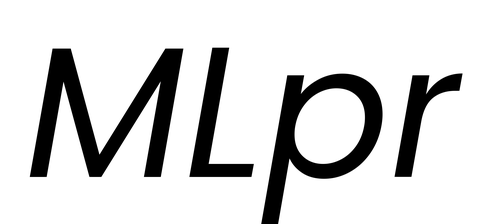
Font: Poppins-Italic